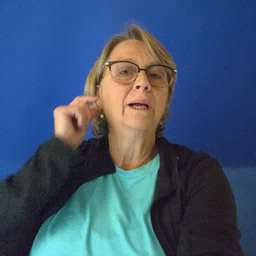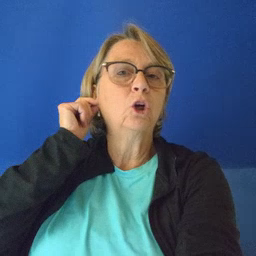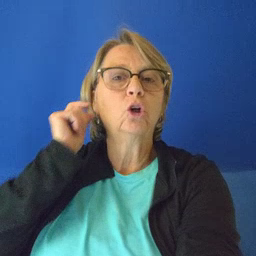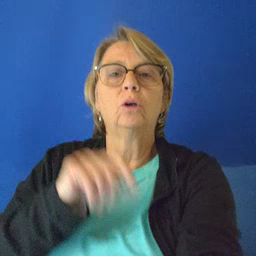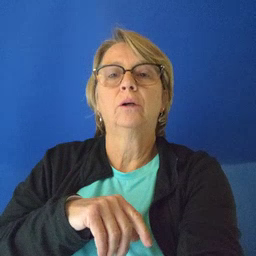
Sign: ear